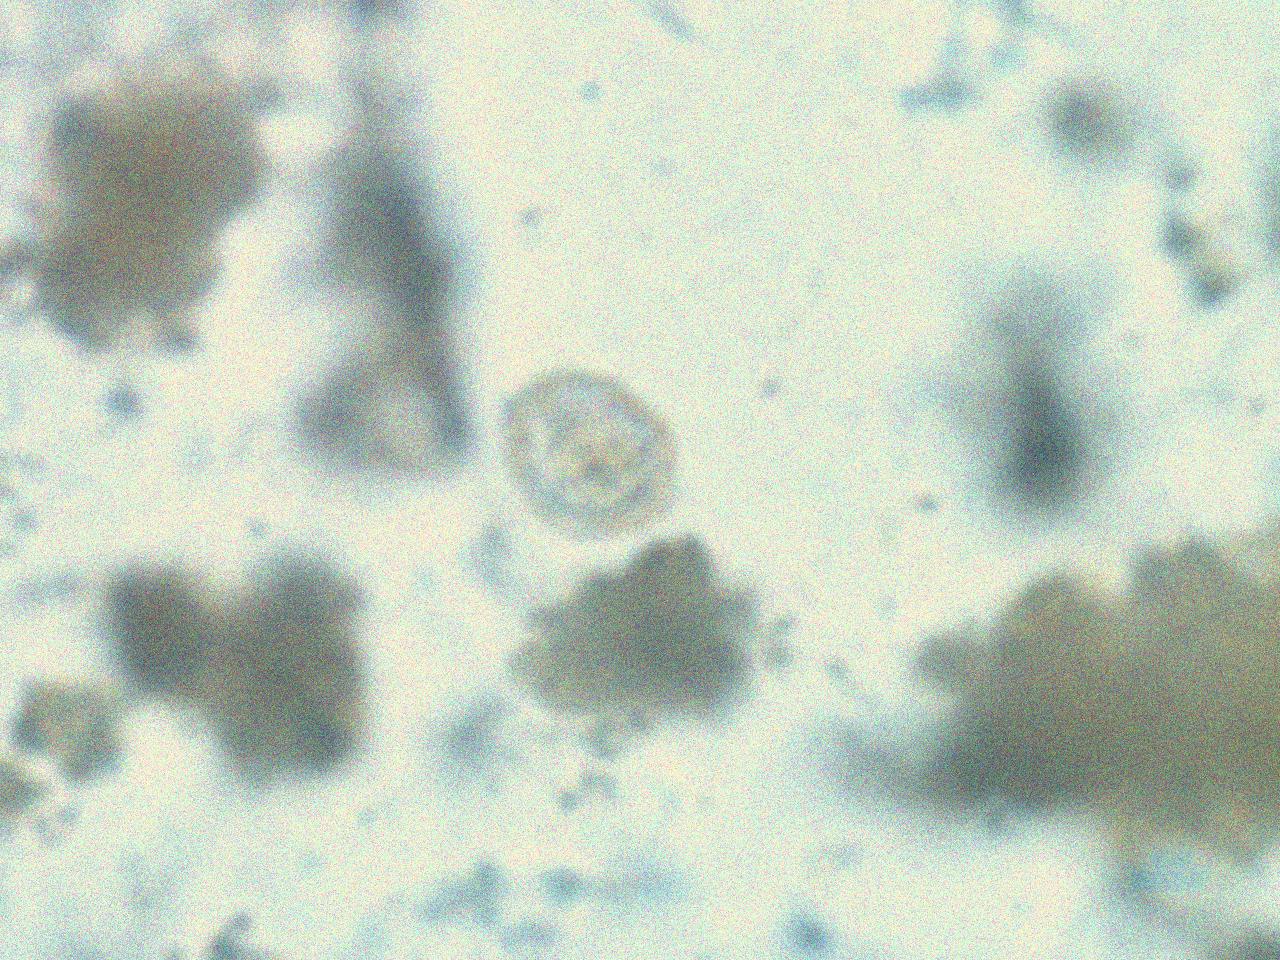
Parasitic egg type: Hymenolepis nana